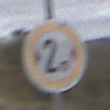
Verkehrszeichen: TatsaechlicheBreite2
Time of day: Midday
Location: Outdoor (Nature)
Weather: Overcast
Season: NotSpecified
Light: Natural